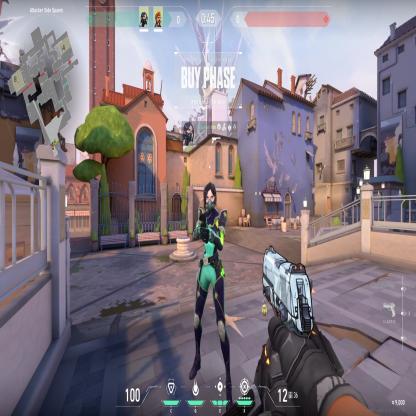
Label: teammate